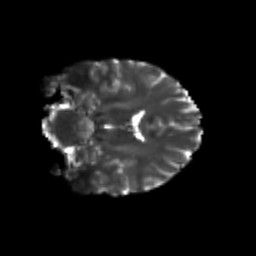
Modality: T2w
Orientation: coronal
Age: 23
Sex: male
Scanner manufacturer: siemens
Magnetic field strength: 3 T
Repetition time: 3.5 s
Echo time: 0.113 s